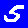
Digit: 5